Field crop: maize
Growth stage: 2
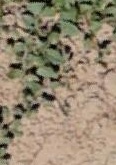
Species: convolvulus